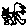
Label: cat